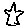
Label: star